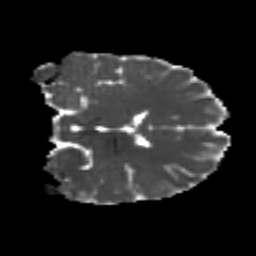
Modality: MD
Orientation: coronal
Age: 21
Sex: male
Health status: healthy
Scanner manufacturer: philips
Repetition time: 7.387 s
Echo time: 0.08599 s